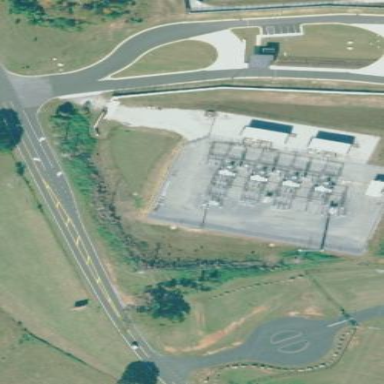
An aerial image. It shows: Industrial power substation enclosed by fence.